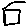
Label: square